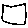
Label: square